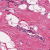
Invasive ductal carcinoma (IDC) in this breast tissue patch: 0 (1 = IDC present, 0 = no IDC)